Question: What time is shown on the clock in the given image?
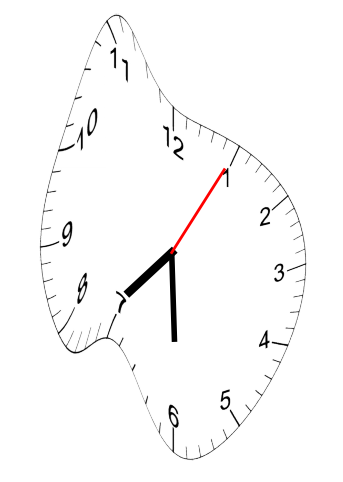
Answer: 07:30:05